Field crop: maize
Growth stage: 2
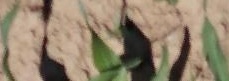
Species: maize